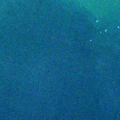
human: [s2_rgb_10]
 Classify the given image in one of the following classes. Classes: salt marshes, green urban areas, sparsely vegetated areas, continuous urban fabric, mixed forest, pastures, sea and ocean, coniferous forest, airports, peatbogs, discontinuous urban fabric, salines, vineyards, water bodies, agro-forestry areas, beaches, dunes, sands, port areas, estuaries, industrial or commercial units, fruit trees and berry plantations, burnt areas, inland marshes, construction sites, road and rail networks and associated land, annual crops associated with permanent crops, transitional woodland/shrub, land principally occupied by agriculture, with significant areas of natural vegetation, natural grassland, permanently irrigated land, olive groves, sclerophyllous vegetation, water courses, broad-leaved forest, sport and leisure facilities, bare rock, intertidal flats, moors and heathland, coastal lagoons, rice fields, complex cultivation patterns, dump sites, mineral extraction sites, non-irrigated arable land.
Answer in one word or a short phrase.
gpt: sea and ocean